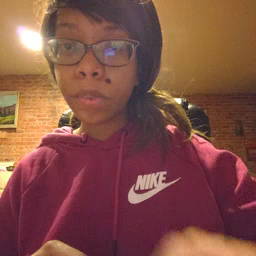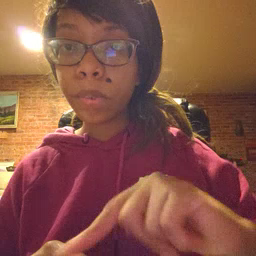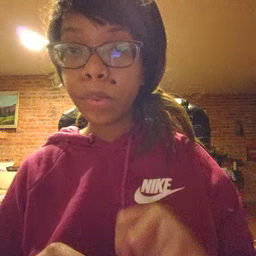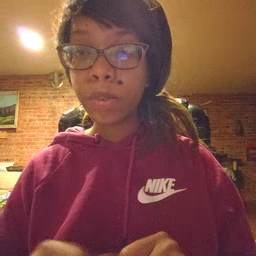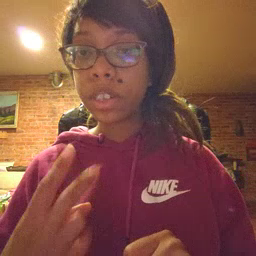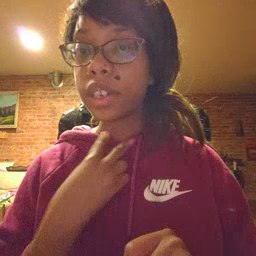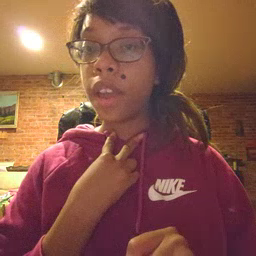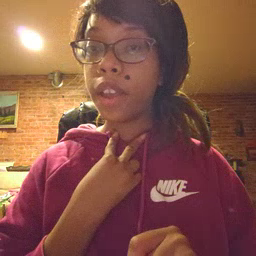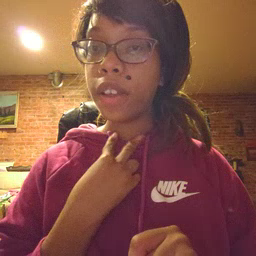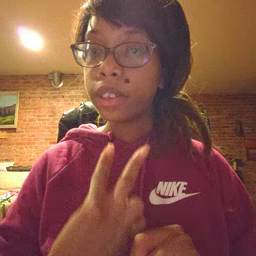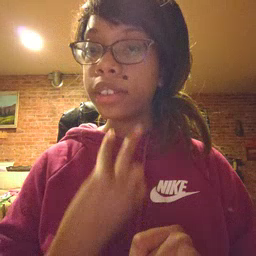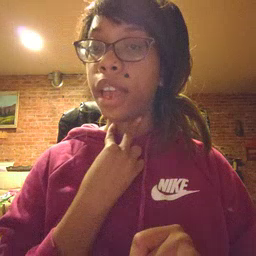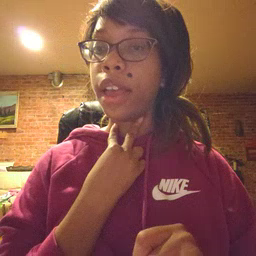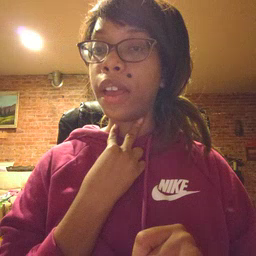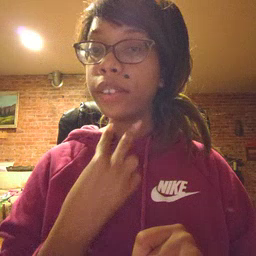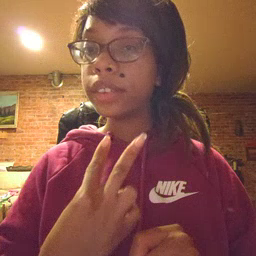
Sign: stuck